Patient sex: M
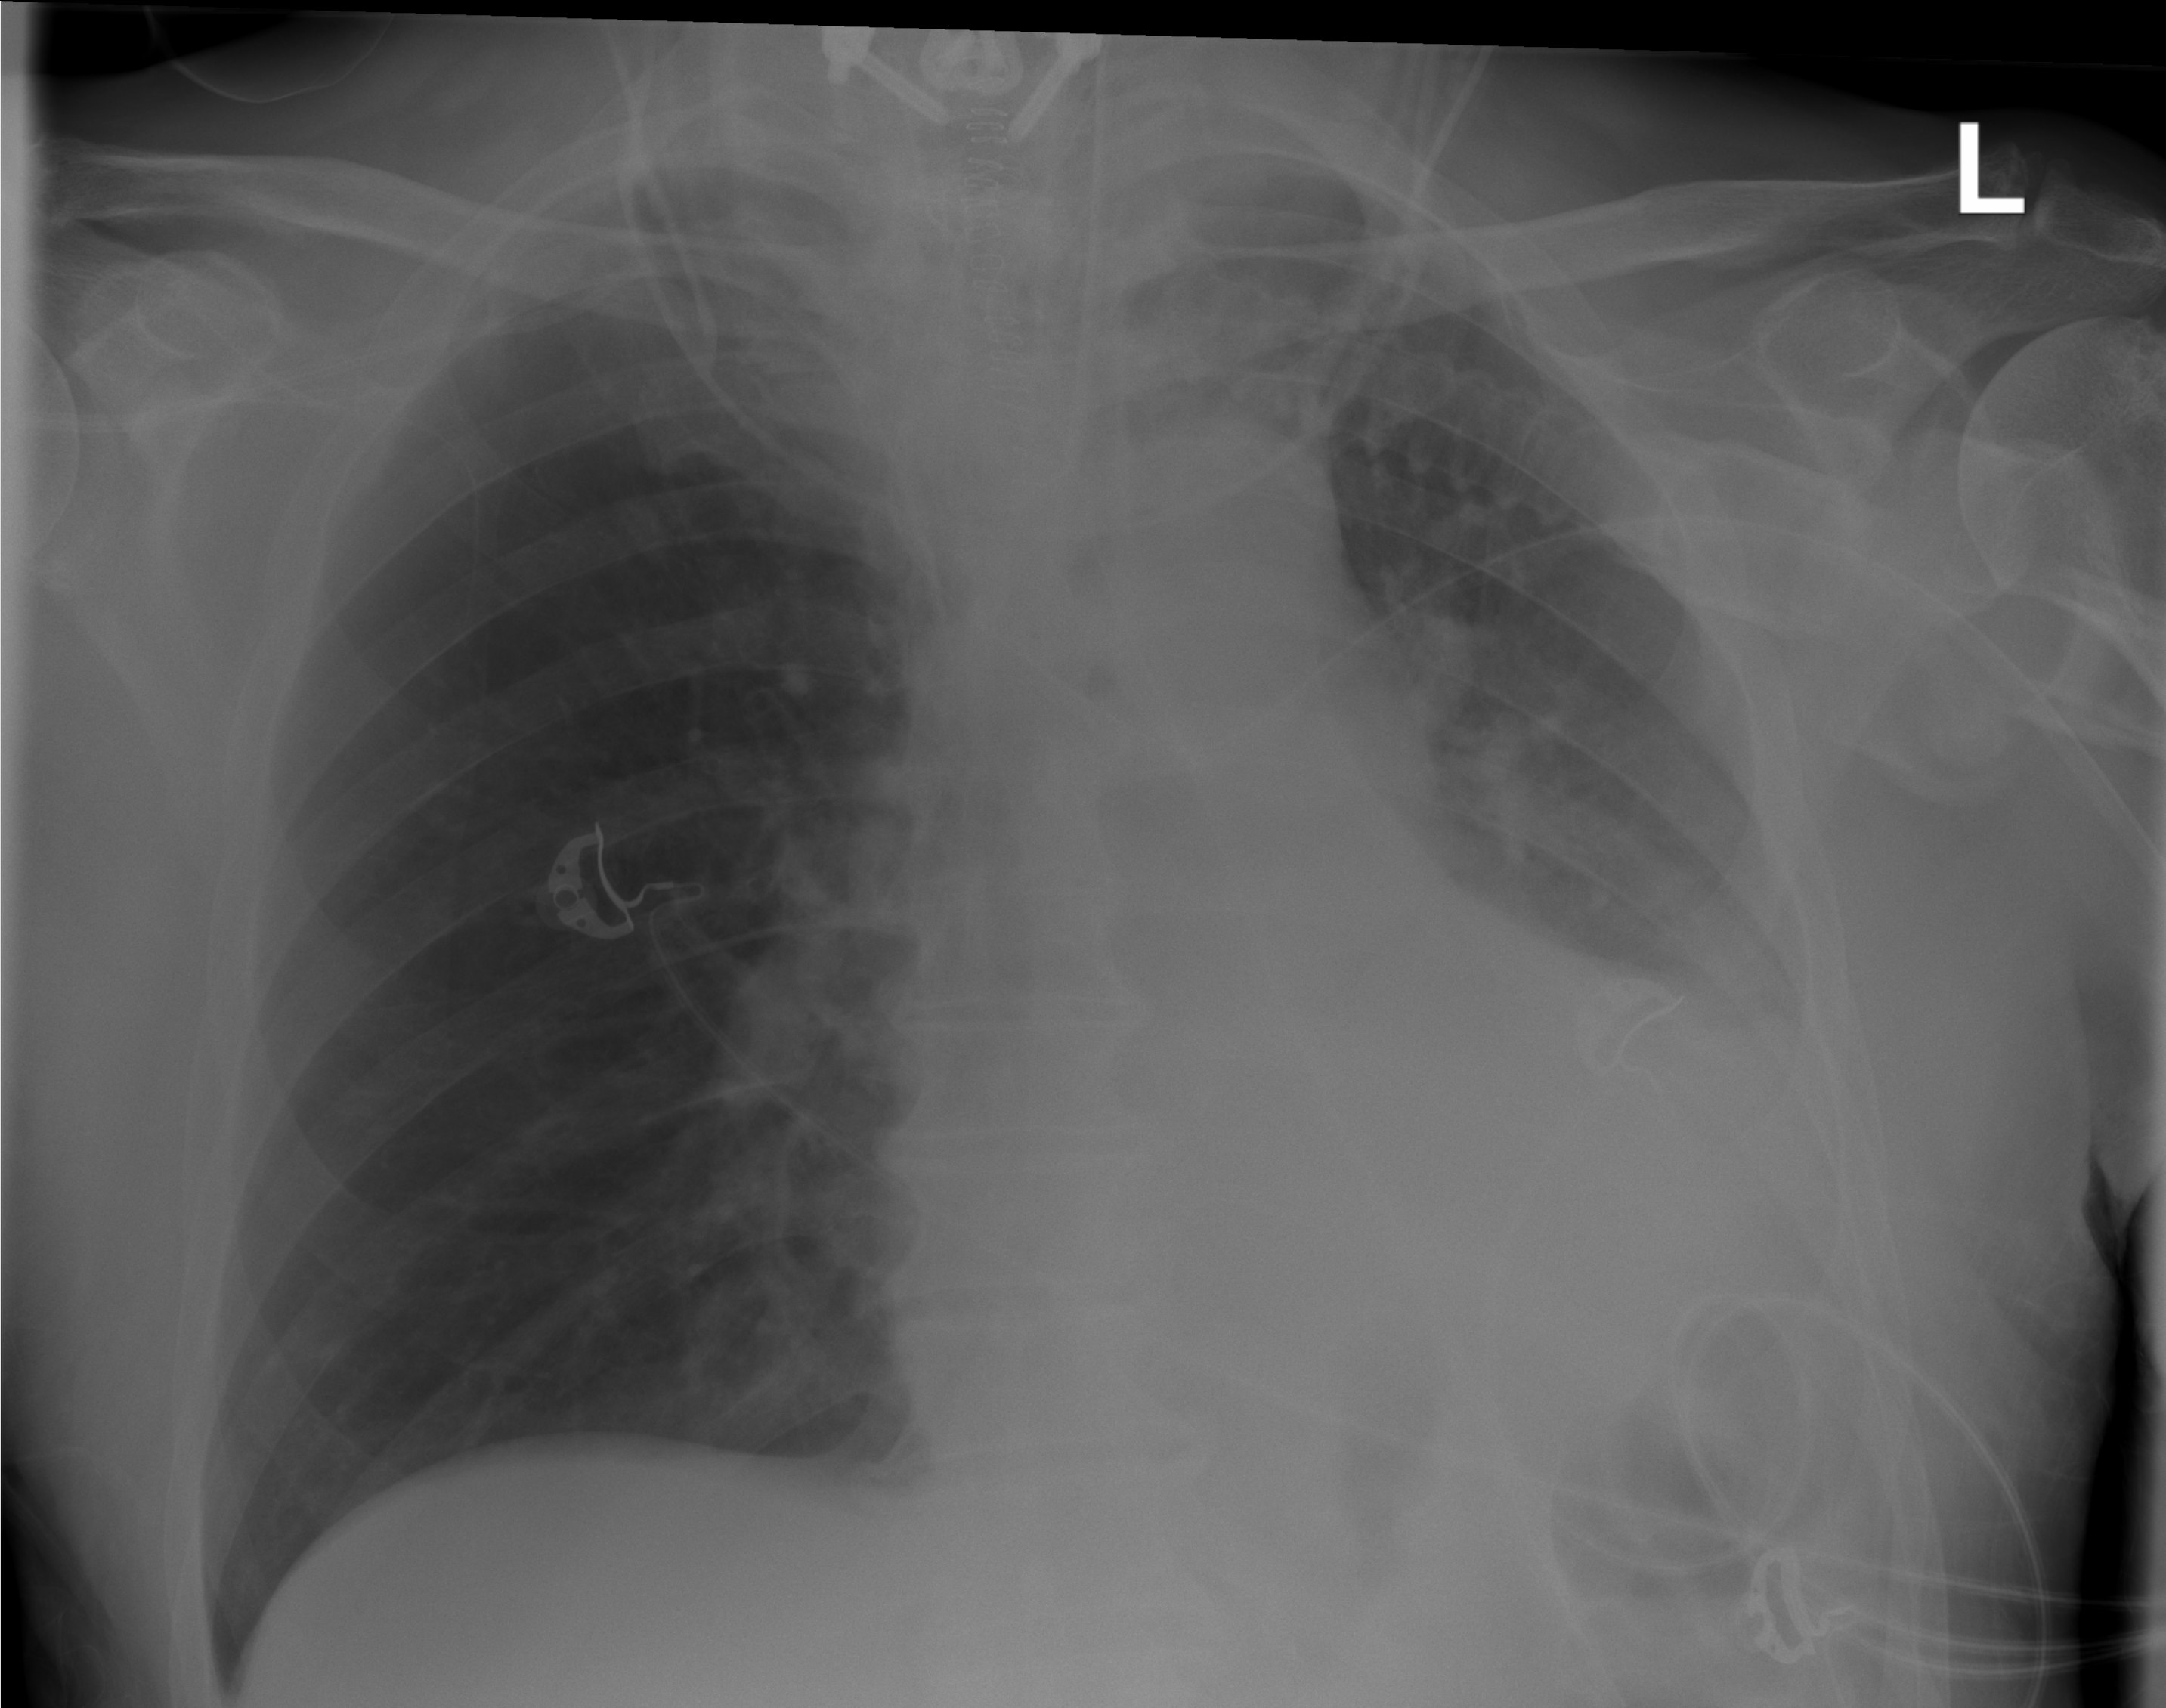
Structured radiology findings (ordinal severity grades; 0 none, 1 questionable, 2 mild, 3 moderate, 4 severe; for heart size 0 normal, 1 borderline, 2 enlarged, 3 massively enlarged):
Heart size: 0
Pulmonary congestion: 0
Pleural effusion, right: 0
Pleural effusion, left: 2
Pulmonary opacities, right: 0
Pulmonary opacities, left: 0
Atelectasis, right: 0
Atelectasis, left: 3